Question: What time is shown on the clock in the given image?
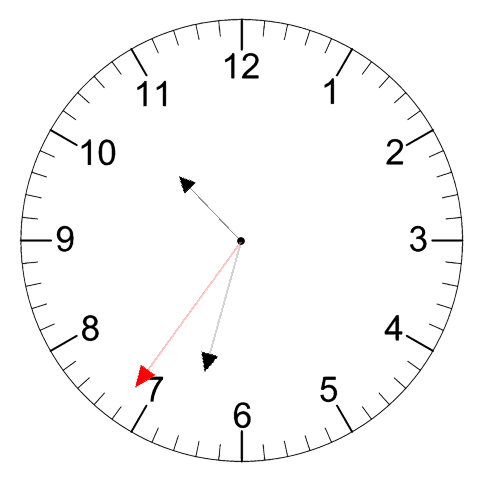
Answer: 10:32:36